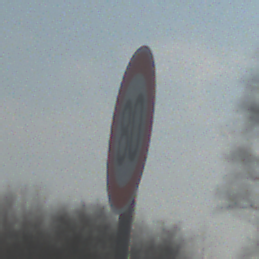
Verkehrszeichen: Geschwindigkeit80
Umgebung: Outdoor, Suburban
Tageszeit: MorningAfternoon
Wetter: PartlyCloudy
Licht: Natural
Jahreszeit: NotSpecified
Kontrast: HighContrast